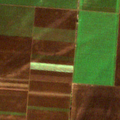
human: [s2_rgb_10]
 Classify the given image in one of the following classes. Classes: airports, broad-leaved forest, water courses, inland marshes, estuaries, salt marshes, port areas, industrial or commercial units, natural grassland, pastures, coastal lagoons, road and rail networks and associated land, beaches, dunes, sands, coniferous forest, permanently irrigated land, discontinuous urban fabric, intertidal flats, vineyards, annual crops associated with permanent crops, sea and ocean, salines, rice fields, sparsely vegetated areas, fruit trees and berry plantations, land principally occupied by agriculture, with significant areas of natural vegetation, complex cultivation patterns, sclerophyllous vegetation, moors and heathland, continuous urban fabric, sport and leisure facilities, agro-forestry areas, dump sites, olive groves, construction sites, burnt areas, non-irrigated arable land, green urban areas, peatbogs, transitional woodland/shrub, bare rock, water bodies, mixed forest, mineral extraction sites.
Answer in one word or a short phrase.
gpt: non-irrigated arable land